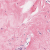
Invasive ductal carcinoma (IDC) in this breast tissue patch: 0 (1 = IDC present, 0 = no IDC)